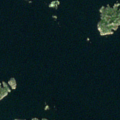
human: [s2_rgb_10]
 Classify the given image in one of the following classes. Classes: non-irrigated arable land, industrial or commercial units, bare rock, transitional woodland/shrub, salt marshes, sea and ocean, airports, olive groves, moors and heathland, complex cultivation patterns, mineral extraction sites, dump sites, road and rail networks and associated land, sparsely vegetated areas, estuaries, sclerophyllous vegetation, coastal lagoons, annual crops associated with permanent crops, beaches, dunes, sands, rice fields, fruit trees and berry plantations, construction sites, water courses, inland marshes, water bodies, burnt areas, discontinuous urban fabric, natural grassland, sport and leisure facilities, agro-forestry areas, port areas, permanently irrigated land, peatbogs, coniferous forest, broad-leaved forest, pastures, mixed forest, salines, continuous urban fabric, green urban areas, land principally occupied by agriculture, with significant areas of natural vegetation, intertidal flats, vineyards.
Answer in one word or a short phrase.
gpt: sea and ocean